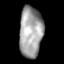
Tissue: lung
Cell type: Epithelial cells
Senescence score: 0.1975
Nuclear area (px): 1148
Mean DAPI intensity: 162.641